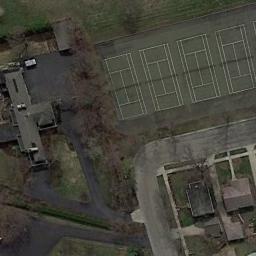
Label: tennis_court